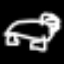
Label: frog